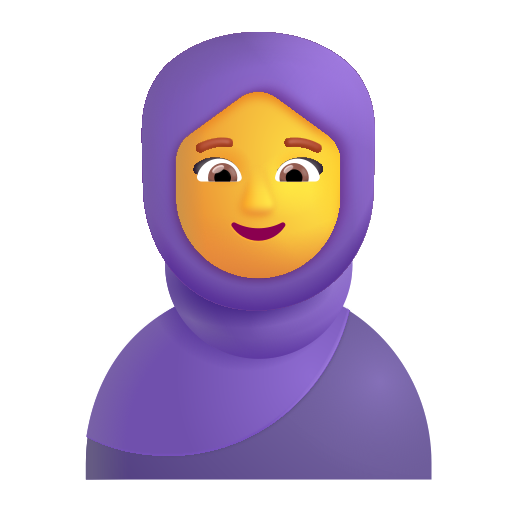
woman with headscarf color default